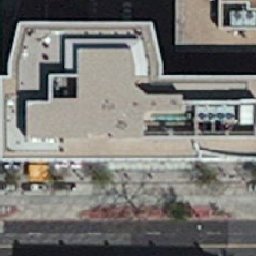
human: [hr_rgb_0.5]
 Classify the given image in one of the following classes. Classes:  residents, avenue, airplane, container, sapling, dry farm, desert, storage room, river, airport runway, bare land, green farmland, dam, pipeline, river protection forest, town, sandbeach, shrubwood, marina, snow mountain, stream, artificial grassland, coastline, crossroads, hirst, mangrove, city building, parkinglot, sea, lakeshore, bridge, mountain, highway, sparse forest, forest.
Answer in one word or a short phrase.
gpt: city building